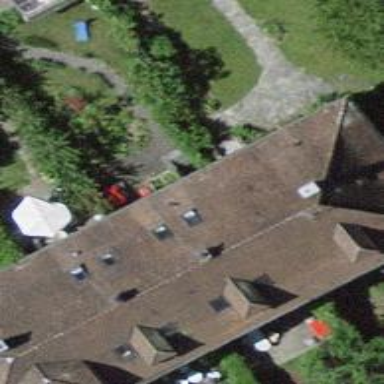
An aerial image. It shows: Hipped roof on apartment building.